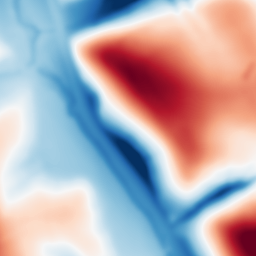
Category: multiscale
Decomposition family: dog
Decomposition parameters: sigma_low: 3
sigma_high: 50
Upsampling method: cubic_mitchell
Upsampling parameters: scale: 4
Upsampling scale: 4